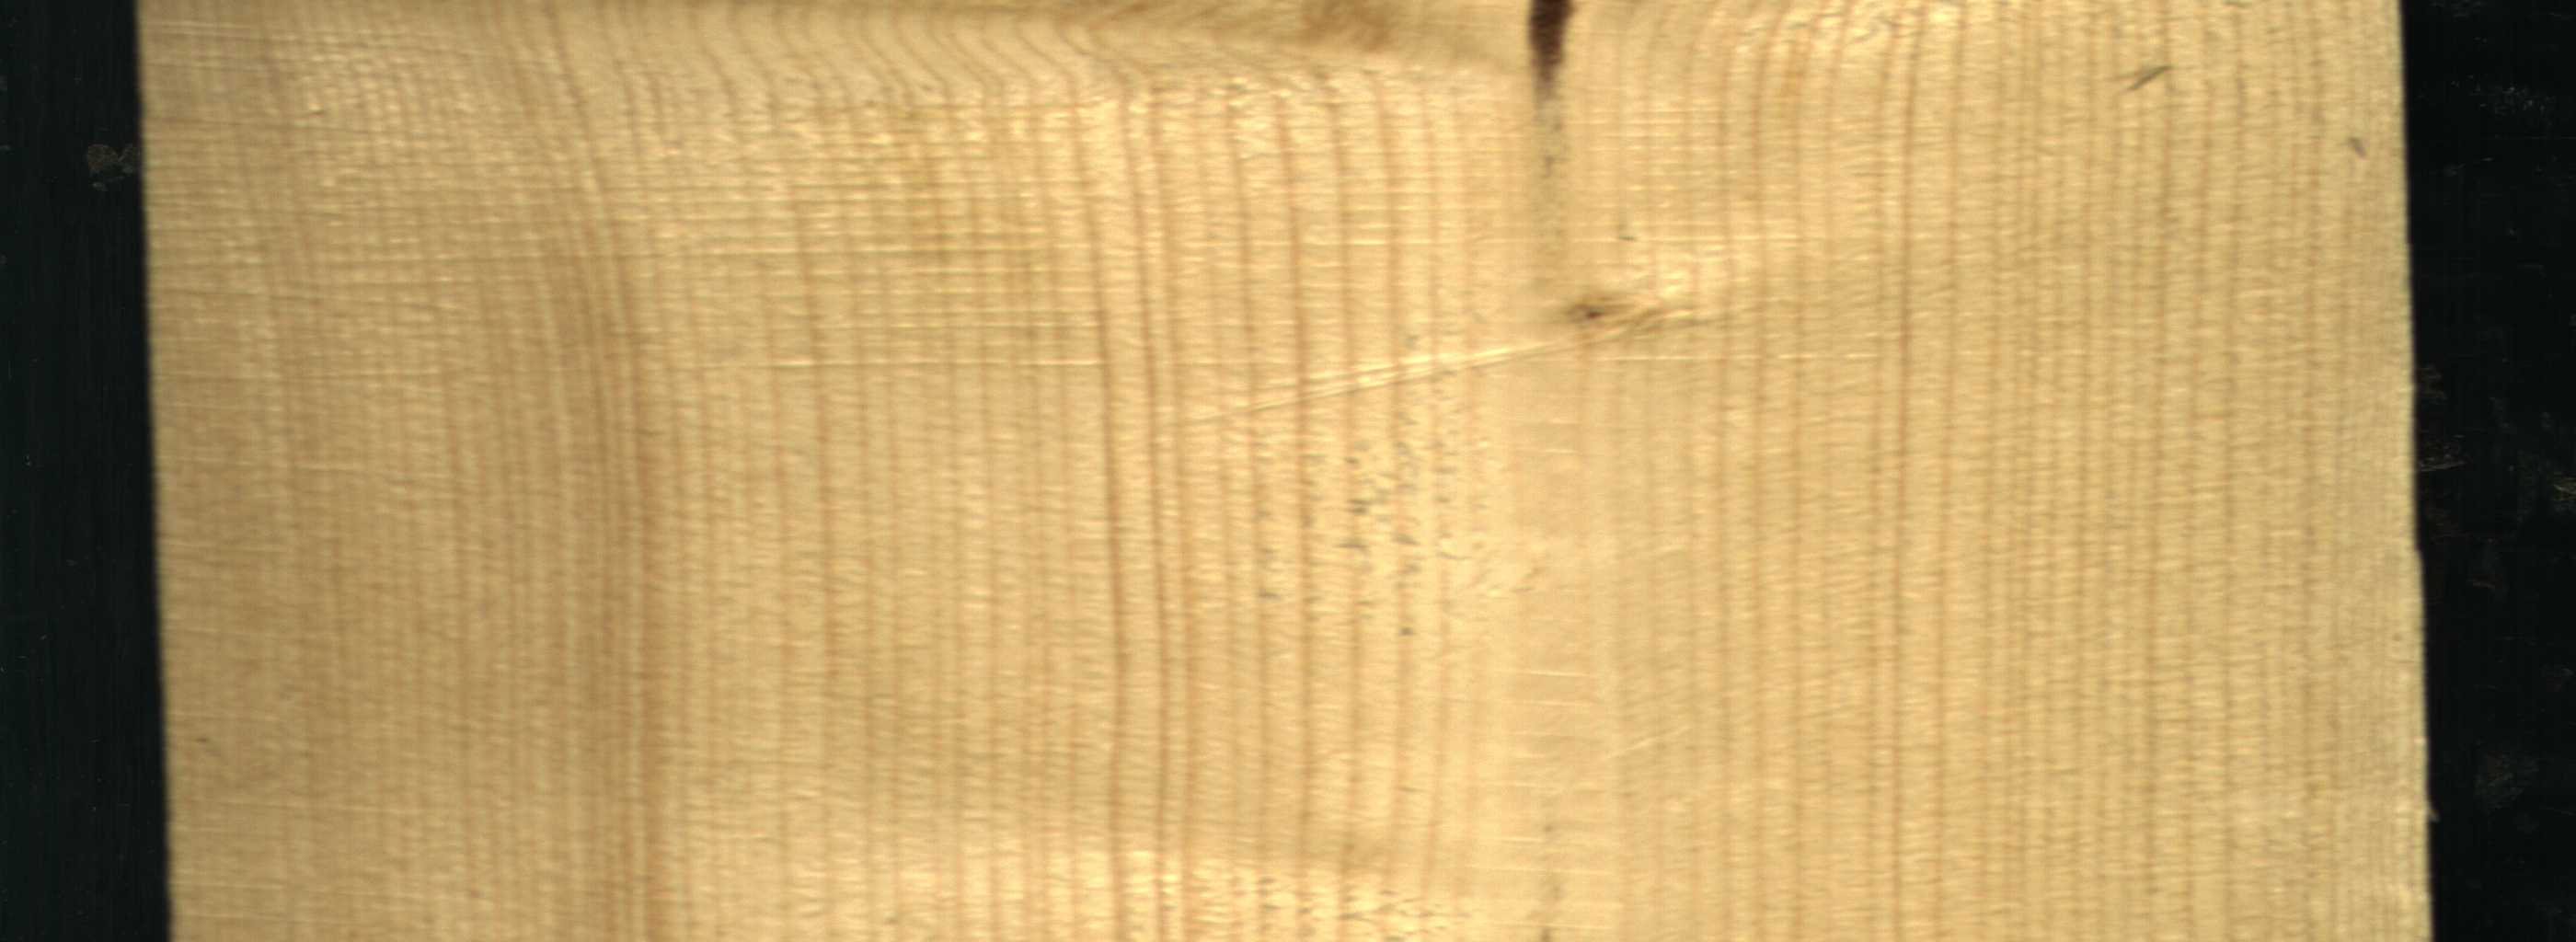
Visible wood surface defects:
Marrow